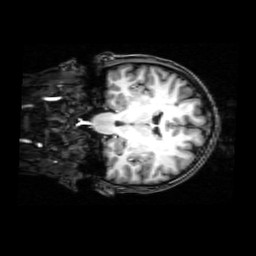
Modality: T1w
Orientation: coronal
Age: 25
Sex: female
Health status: healthy
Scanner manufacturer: philips
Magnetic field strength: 3 T
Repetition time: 0.008 s
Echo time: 0.0037 s